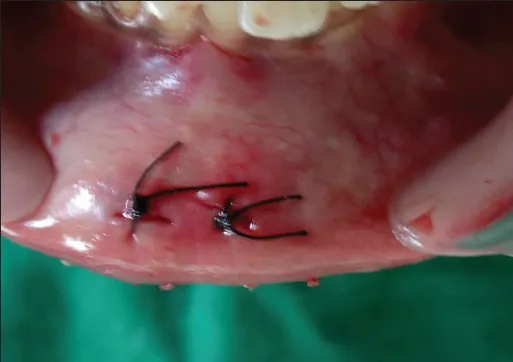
Postoperative photograph after suturing.
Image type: medical_photograph (other_medical_photograph)